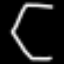
Label: octagon